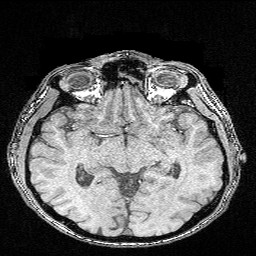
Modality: FLASH
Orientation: coronal
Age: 30
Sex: male